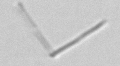
Label: Nanoneis